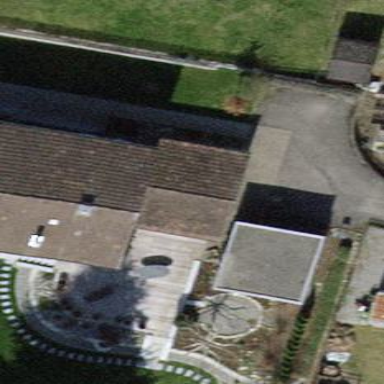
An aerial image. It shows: Shed building.